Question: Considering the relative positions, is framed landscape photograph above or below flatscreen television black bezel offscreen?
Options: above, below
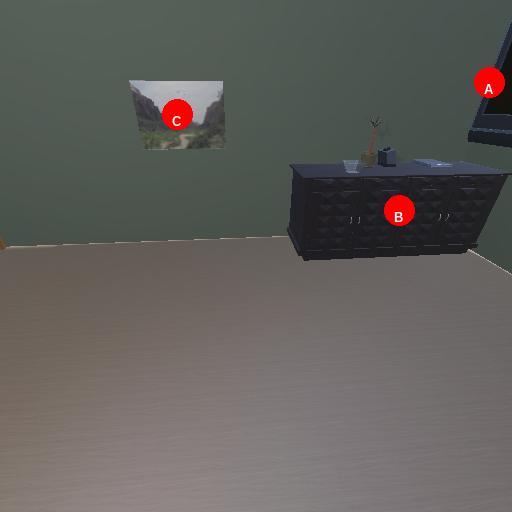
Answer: above